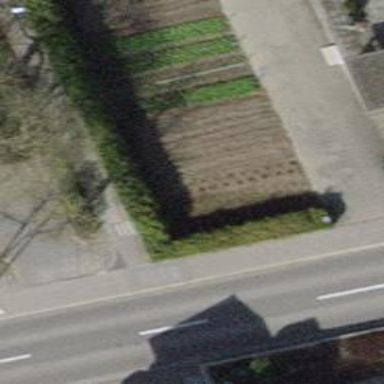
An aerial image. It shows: Street cabinet of man-made origin.